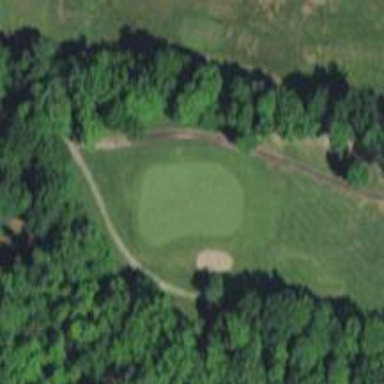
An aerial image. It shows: View of golf hole.